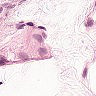
Metastatic tissue present: no